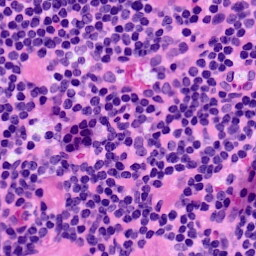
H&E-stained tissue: LymphNode